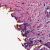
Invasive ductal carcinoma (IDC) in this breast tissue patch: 0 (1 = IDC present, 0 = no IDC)